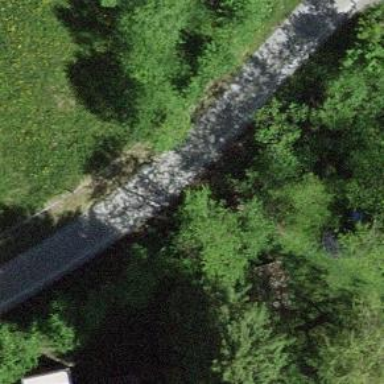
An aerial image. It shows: Residential road.